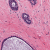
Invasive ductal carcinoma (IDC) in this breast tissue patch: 0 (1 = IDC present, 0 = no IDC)